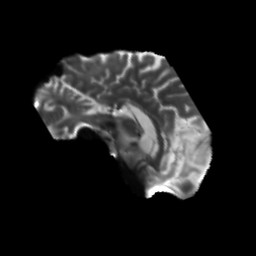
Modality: T2w
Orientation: sagittal
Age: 58
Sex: male
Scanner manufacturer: siemens
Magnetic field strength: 3 T
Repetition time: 5.25 s
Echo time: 0.08 s